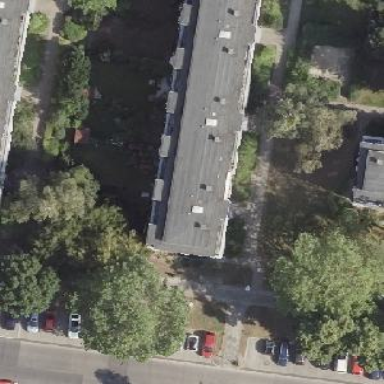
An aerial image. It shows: Building with apartments and flat roof.